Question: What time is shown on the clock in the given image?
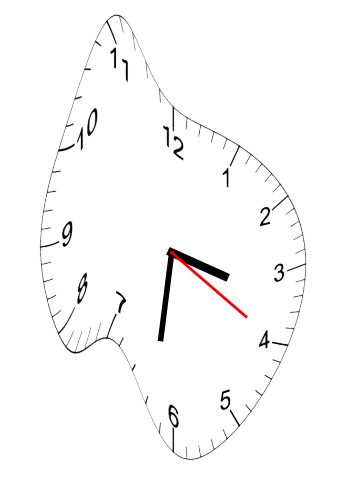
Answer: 03:31:20